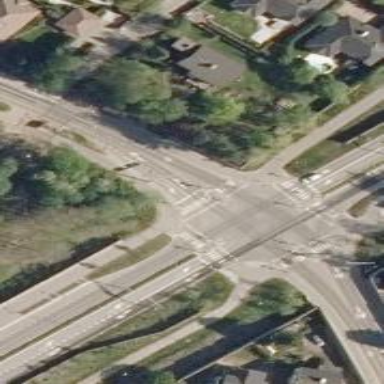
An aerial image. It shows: Secondary road with junction.